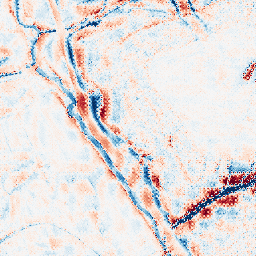
Category: wavelet
Decomposition family: wavelet_biorthogonal
Decomposition parameters: wavelet: bior5.5
level: 4
Upsampling method: regularized
Upsampling parameters: scale: 2
lambda_reg: 0.1
Upsampling scale: 2